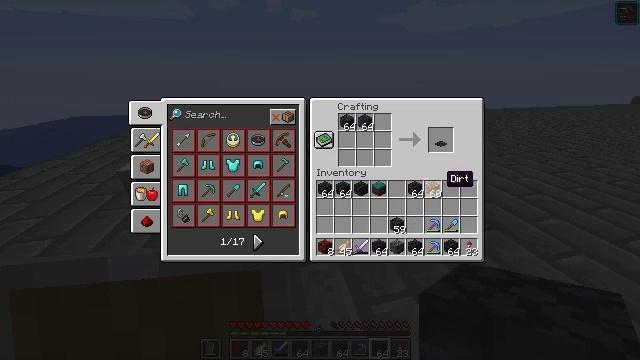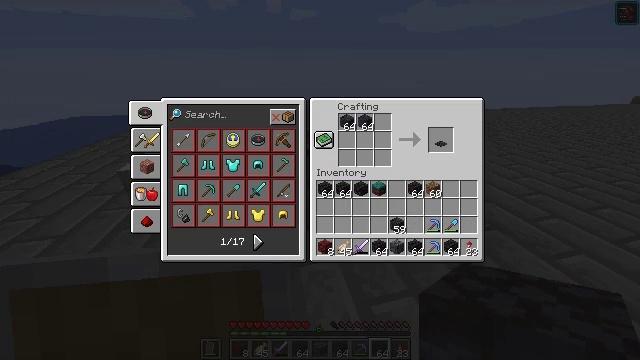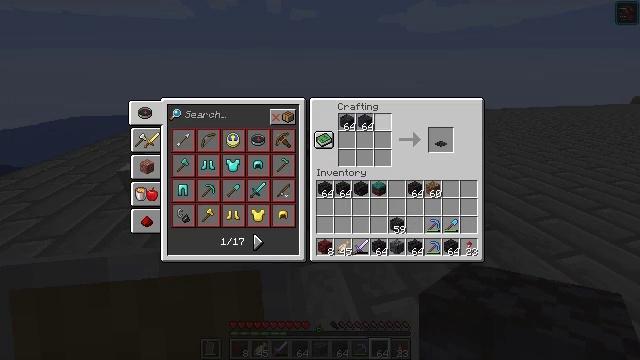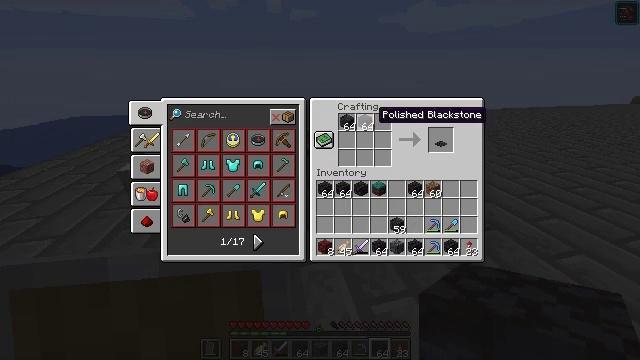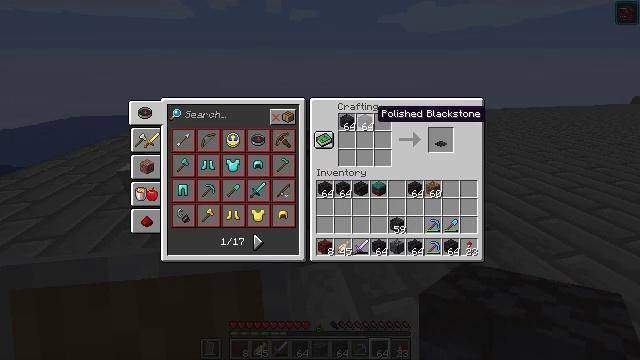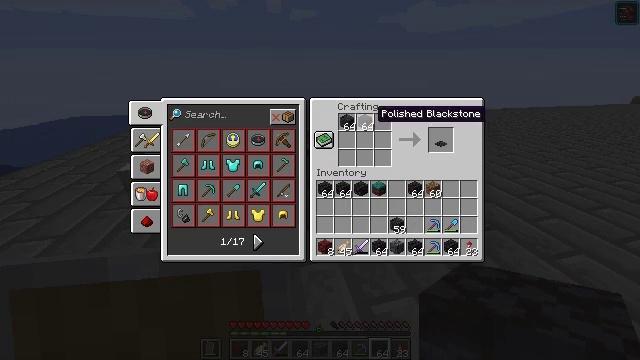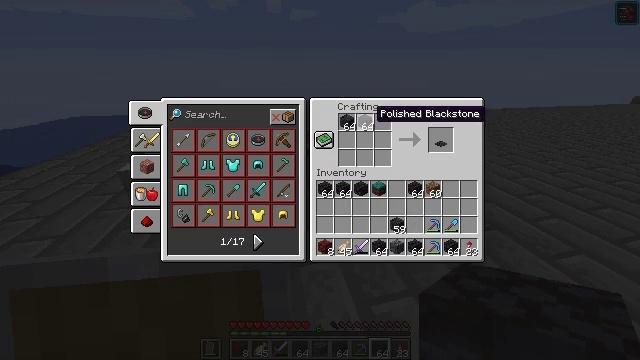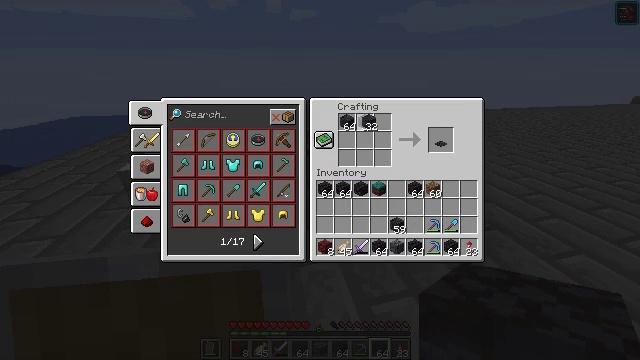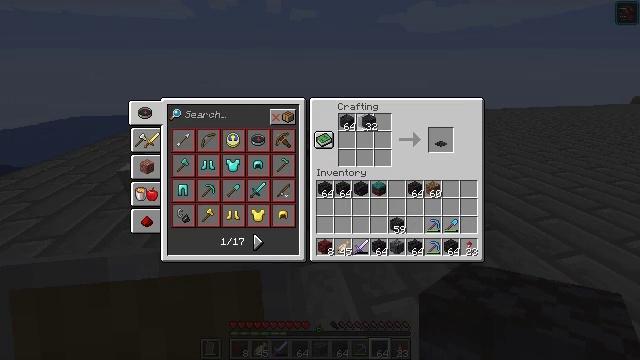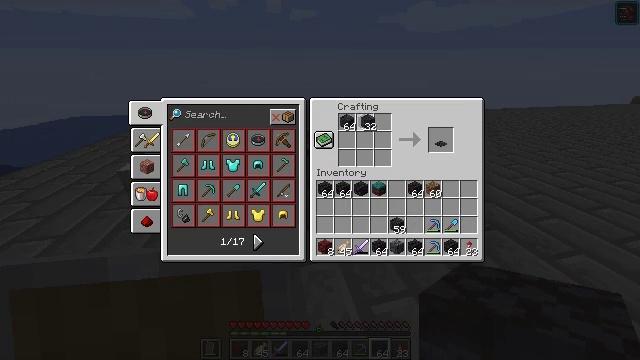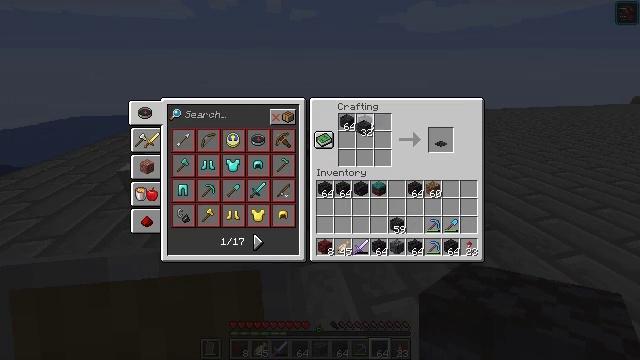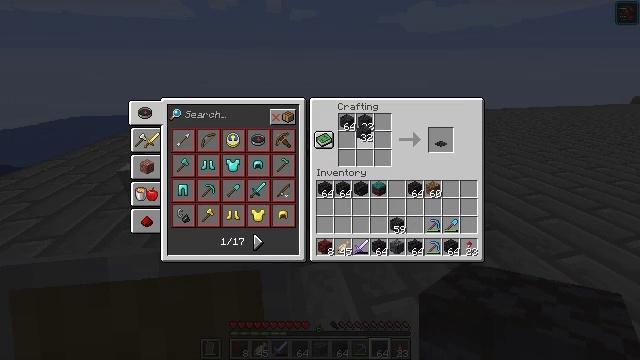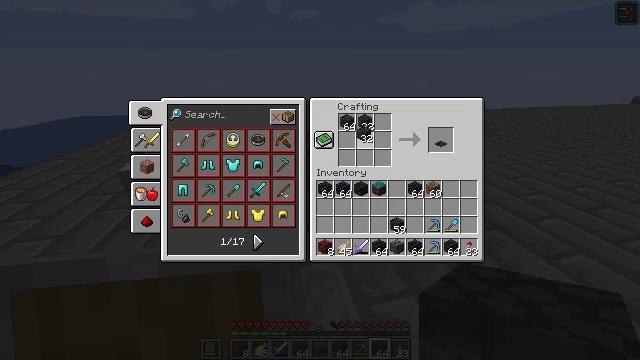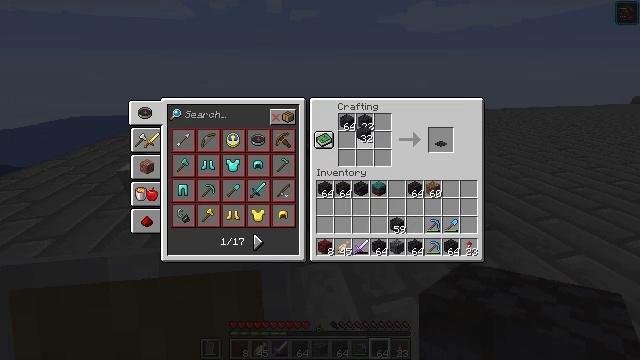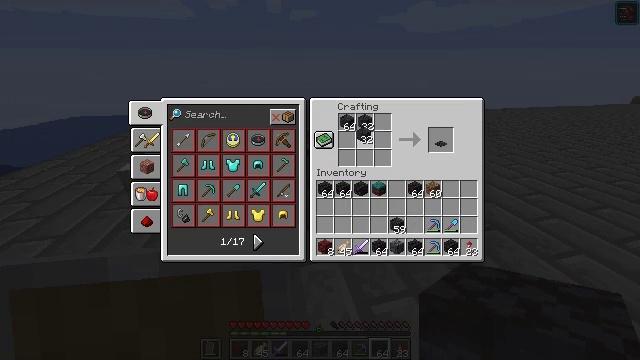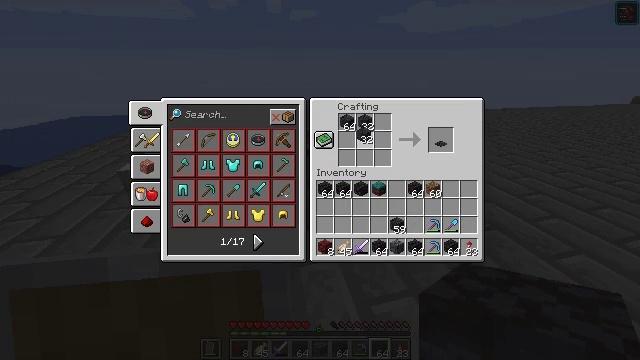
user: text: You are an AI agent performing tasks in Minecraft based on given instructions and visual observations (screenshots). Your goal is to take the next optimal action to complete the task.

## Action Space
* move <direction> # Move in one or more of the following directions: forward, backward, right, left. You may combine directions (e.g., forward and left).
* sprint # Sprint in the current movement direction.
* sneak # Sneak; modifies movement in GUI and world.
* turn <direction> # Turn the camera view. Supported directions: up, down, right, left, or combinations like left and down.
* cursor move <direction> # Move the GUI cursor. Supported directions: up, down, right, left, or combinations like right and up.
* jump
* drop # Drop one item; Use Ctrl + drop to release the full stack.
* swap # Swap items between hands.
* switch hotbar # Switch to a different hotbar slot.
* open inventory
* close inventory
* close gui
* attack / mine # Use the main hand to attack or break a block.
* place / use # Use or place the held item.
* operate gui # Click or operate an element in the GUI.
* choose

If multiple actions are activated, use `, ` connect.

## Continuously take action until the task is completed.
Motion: motion action
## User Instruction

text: Interact with the crafting table to craft polished blackstone bricks.
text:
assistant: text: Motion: cursor move left and up
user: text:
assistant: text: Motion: cursor move left and up
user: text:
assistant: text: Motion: cursor move left
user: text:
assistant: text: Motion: no_op
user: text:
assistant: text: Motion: no_op
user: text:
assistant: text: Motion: no_op
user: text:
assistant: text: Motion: choose
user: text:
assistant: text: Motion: choose
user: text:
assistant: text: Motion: choose
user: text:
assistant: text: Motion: no_op
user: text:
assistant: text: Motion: no_op
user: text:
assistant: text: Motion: no_op
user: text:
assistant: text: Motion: no_op
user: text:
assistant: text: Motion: operate gui
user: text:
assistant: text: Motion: operate gui
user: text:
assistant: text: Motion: operate gui
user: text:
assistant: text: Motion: no_op
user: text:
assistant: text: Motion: no_op
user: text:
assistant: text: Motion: no_op
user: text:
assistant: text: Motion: no_op
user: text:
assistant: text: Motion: choose
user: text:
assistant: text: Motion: choose
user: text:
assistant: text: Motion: choose
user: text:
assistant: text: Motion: cursor move down
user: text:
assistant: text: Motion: no_op
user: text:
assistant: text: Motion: no_op
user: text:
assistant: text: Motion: no_op
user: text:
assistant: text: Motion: no_op
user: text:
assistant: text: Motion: no_op
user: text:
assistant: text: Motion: no_op